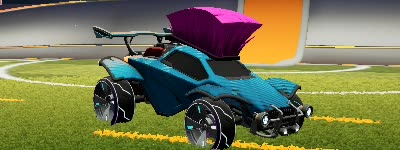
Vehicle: octane